Interaction volume radius: 10 \u00c5
Interaction volume height: 20 \u00c5
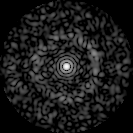
Disorder parameter: 0.8187